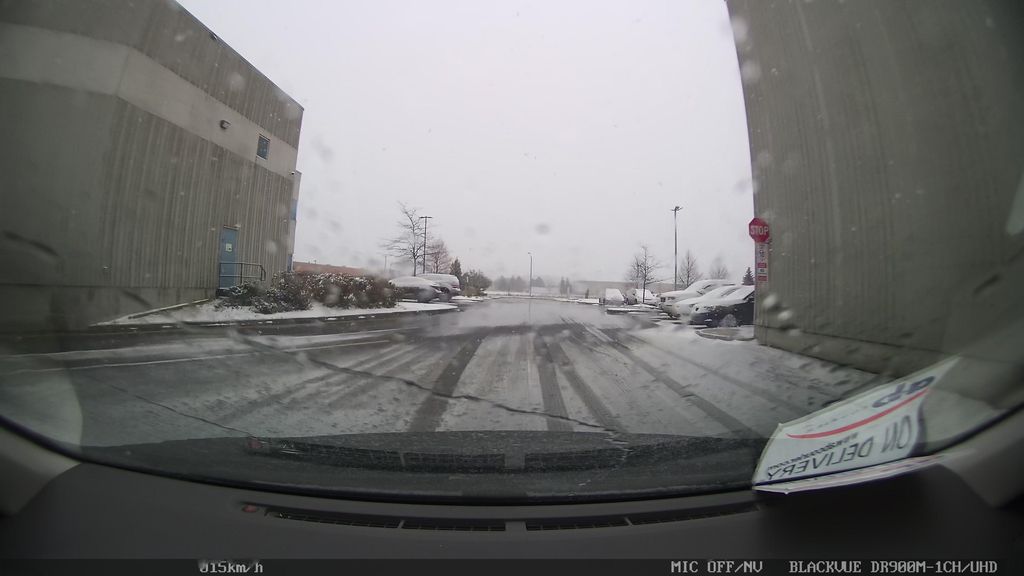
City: toronto